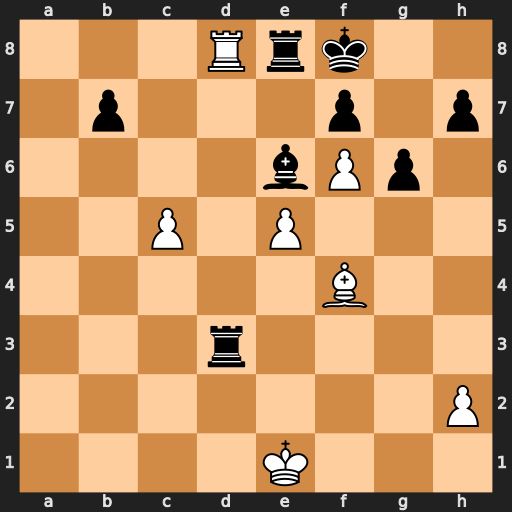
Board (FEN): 3Rrk2/1p3p1p/4bPp1/2P1P3/5B2/3r4/7P/4K3
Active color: w
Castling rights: -
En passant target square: -
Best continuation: Bh6+ Kg8 Rxe8#